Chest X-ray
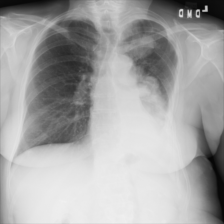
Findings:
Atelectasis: negative
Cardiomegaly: negative
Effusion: positive
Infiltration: negative
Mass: positive
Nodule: negative
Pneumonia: negative
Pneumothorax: negative
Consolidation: negative
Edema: negative
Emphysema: negative
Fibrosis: negative
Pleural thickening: positive
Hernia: negative